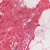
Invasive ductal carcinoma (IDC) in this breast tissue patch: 0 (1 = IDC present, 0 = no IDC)